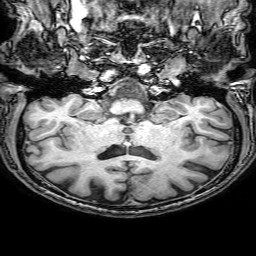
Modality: T1w
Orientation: sagittal
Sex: male
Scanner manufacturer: philips
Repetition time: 0.008118 s
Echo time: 0.00371 s